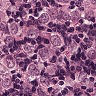
Metastatic tissue present: yes